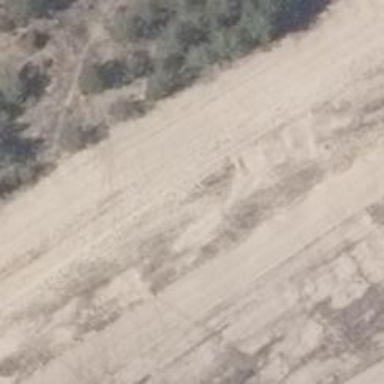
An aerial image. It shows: Sandy track with grade 4 tracktype.